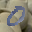
Label: 0